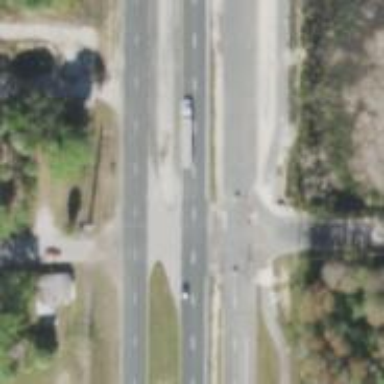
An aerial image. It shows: Trunk link highway.